Question: I want to ask that any one can tell me how to make bubble tips in android ListView like this

This tip may show the count of listItems of the next listView which appears after clicking it.
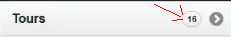
Answer: use jquery mobile - data-count-theme for count bubbles - that's the only way i know.